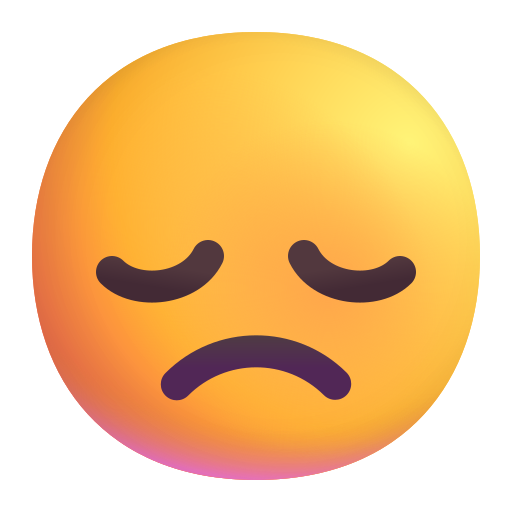
disappointed face color